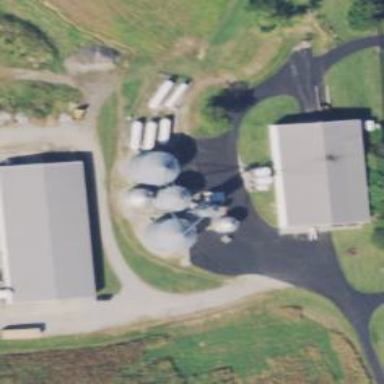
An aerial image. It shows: Silo.